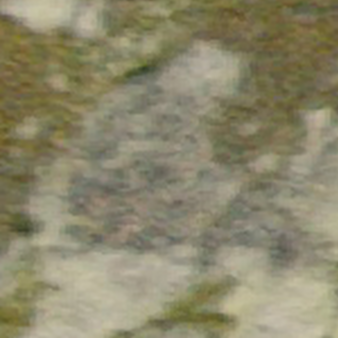
Label: other